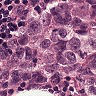
Metastatic tissue present: yes